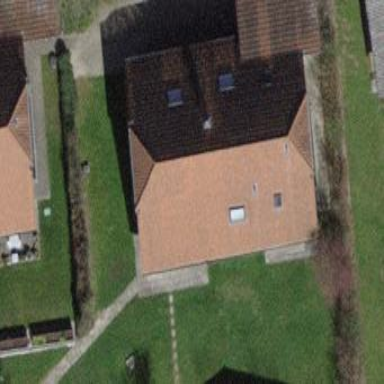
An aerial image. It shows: Building with tiled roof.